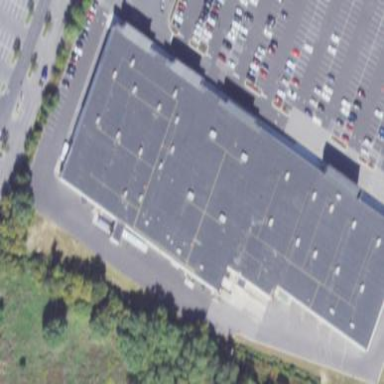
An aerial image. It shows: Part of the building is dedicated to retail space.